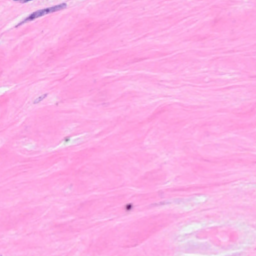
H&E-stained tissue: Breast